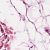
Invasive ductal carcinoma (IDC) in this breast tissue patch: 0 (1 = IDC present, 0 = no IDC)